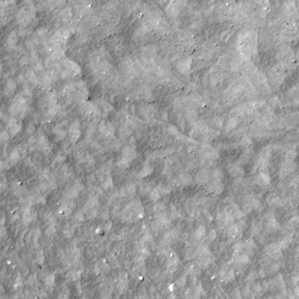
Label: non_frost